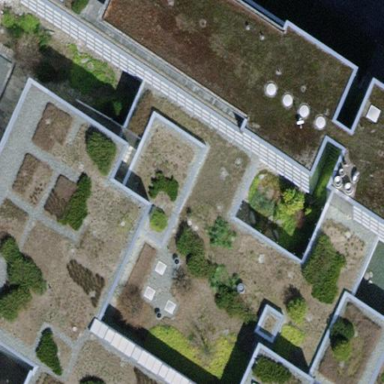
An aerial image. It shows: Commercial building.